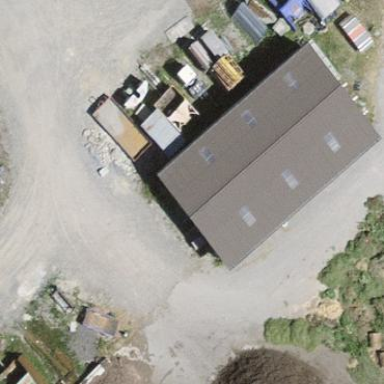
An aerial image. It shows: Warehouse building.